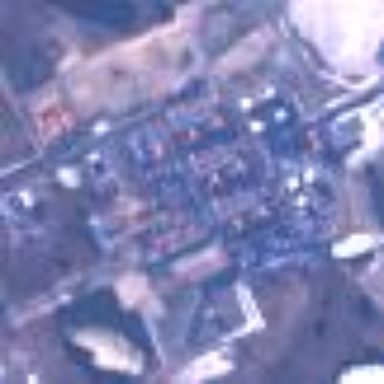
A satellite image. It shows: Industrial area dedicated to gas operations with pipeline station.